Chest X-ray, AP view. Patient: 67 years old, sex M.
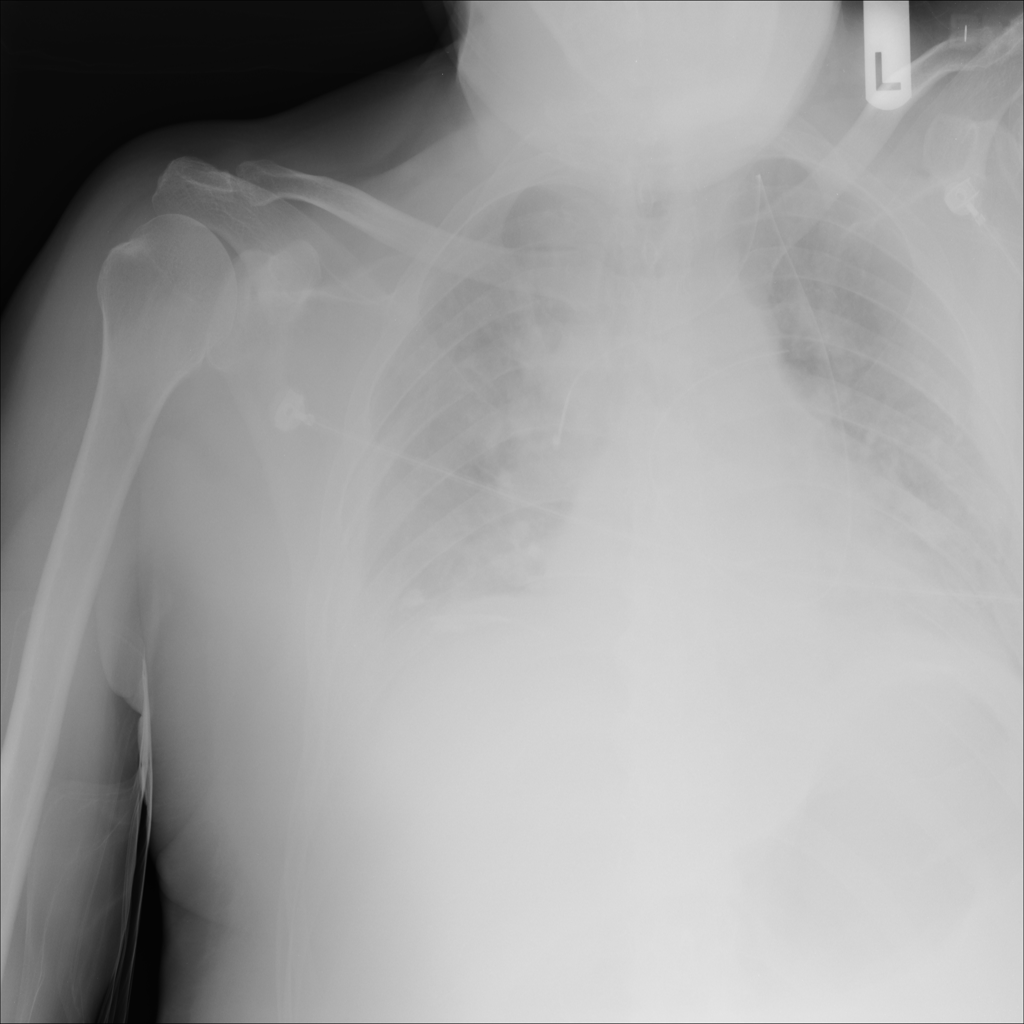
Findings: No Finding